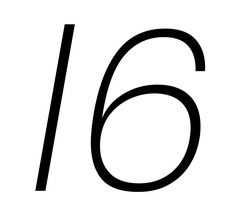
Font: Poppins-ExtraLightItalic